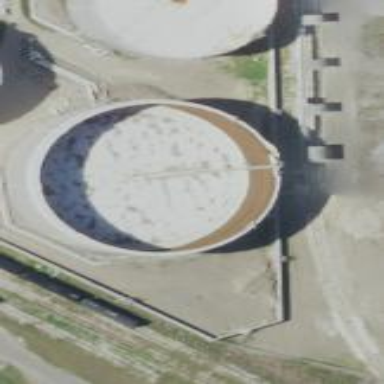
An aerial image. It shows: Storage tank created as man-made structure.